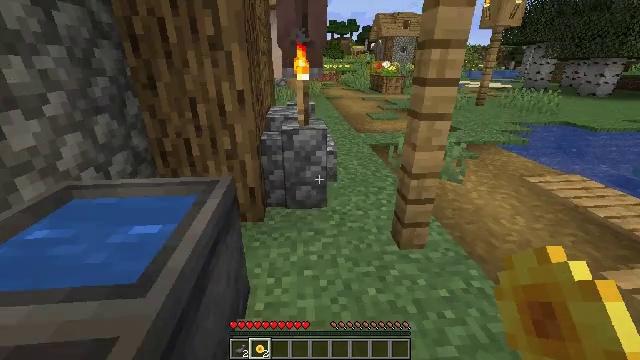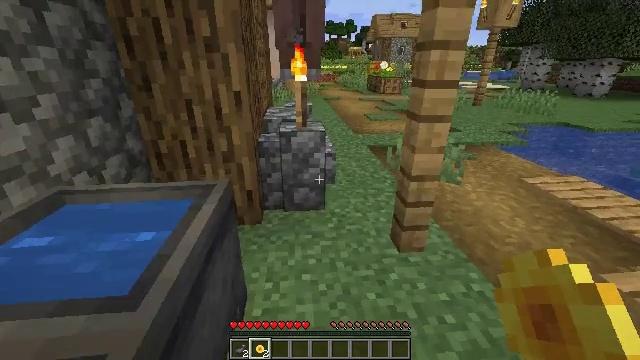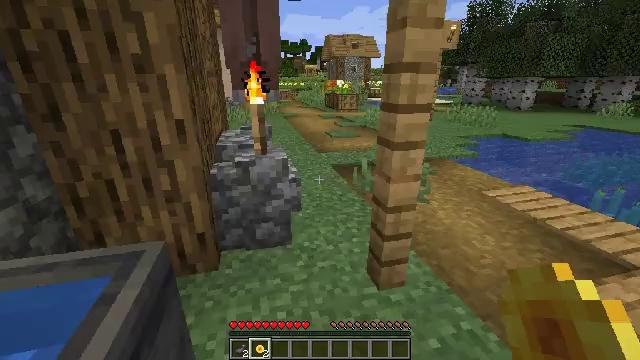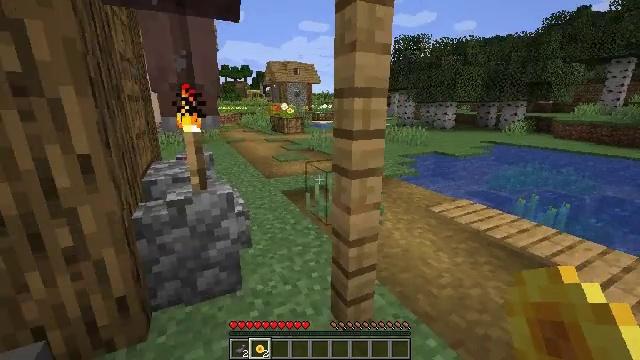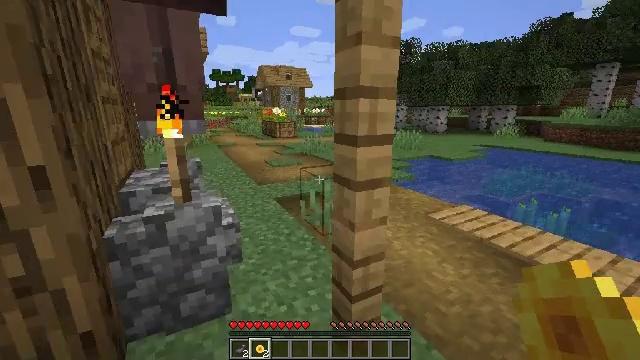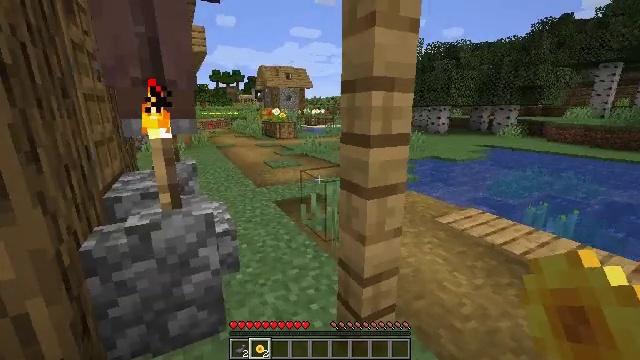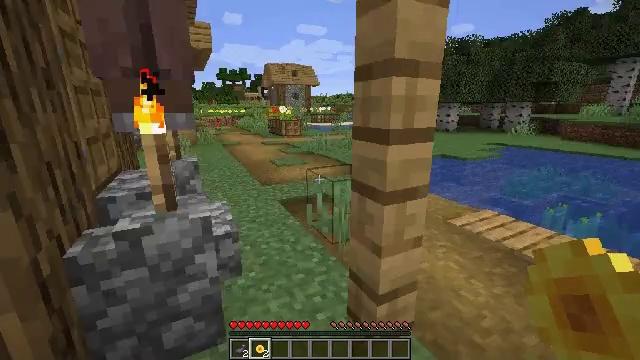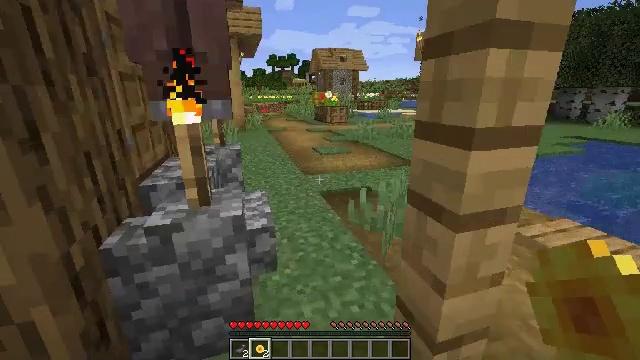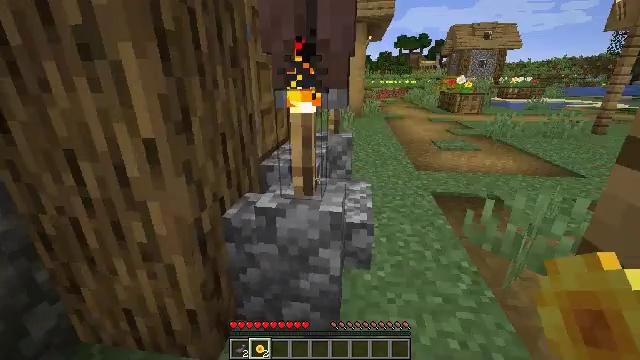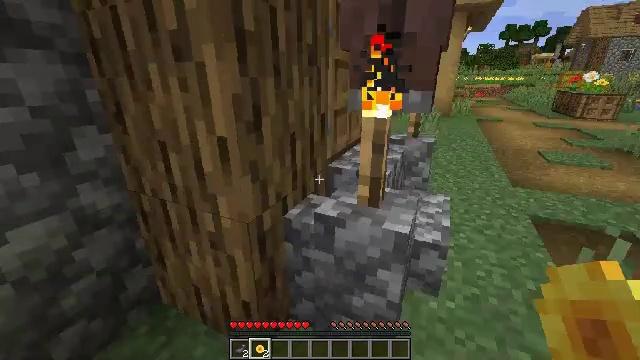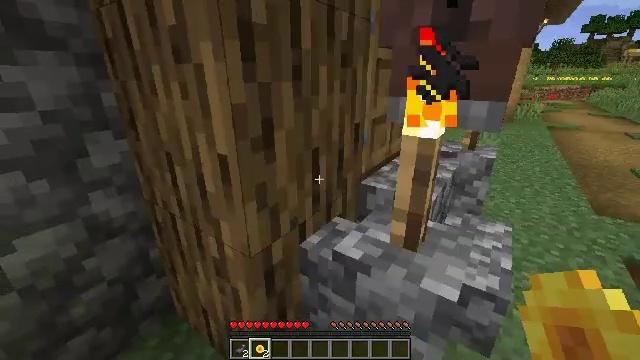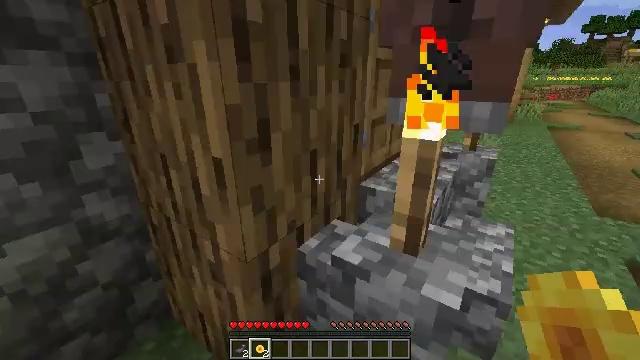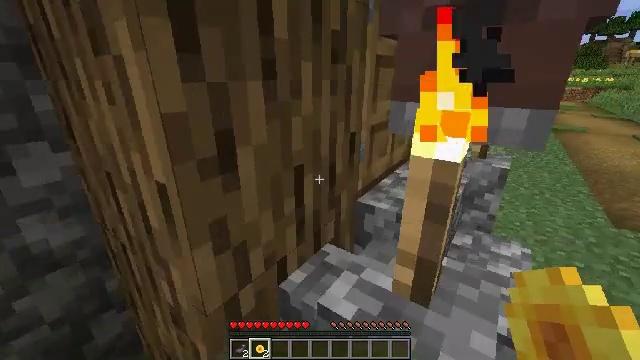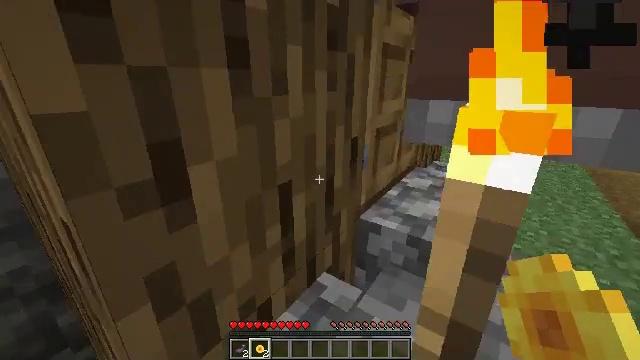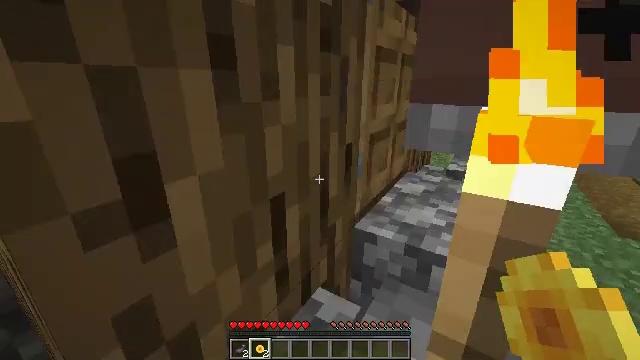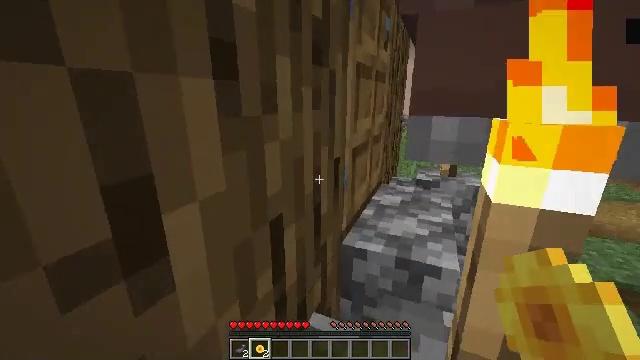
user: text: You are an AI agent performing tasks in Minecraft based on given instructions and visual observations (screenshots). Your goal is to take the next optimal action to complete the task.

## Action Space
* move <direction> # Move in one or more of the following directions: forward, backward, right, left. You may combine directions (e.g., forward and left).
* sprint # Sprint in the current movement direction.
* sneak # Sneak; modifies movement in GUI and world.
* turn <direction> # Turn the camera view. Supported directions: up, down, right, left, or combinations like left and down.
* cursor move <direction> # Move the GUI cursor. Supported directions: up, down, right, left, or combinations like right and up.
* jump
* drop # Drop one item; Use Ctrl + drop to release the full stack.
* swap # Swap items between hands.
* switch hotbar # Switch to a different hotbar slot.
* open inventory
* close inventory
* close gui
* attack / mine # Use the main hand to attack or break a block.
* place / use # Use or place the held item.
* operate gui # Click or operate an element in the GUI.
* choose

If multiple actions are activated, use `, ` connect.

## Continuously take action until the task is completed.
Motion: motion action
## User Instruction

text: Use the crafting grid to make yellow dye.
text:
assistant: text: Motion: move forward
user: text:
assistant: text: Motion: move forward, turn right and up
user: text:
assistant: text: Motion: move forward, turn right and up
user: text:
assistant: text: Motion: move forward, turn right
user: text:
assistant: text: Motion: move forward
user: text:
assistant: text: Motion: move forward, turn left
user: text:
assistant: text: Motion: move forward, turn left and down
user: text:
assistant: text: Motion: move forward, turn left and down
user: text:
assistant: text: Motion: move forward, turn left
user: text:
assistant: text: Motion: move forward, turn left
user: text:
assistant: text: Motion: move forward
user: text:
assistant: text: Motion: move forward
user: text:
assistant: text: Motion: move forward
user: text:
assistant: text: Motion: move forward, turn right
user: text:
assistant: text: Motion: move forward, turn right and up
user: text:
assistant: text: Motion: move forward, turn right and up
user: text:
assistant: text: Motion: move forward and move right, turn right
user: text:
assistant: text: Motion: move forward and move right, jump
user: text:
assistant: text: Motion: move forward and move right, jump
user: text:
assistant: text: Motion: move forward and move right, jump
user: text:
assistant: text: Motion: move forward, jump
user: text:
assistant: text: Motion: move forward, jump
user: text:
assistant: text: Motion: move forward
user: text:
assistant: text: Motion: move forward
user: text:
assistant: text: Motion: move forward
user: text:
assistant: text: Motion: move forward
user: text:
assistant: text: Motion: move forward, jump
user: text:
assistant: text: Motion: move forward, jump
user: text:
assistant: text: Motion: move forward, jump
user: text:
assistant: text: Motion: move forward, jump